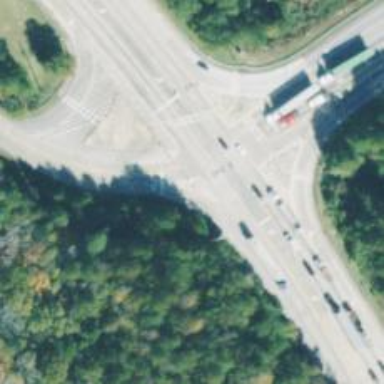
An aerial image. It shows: Trunk link highway.